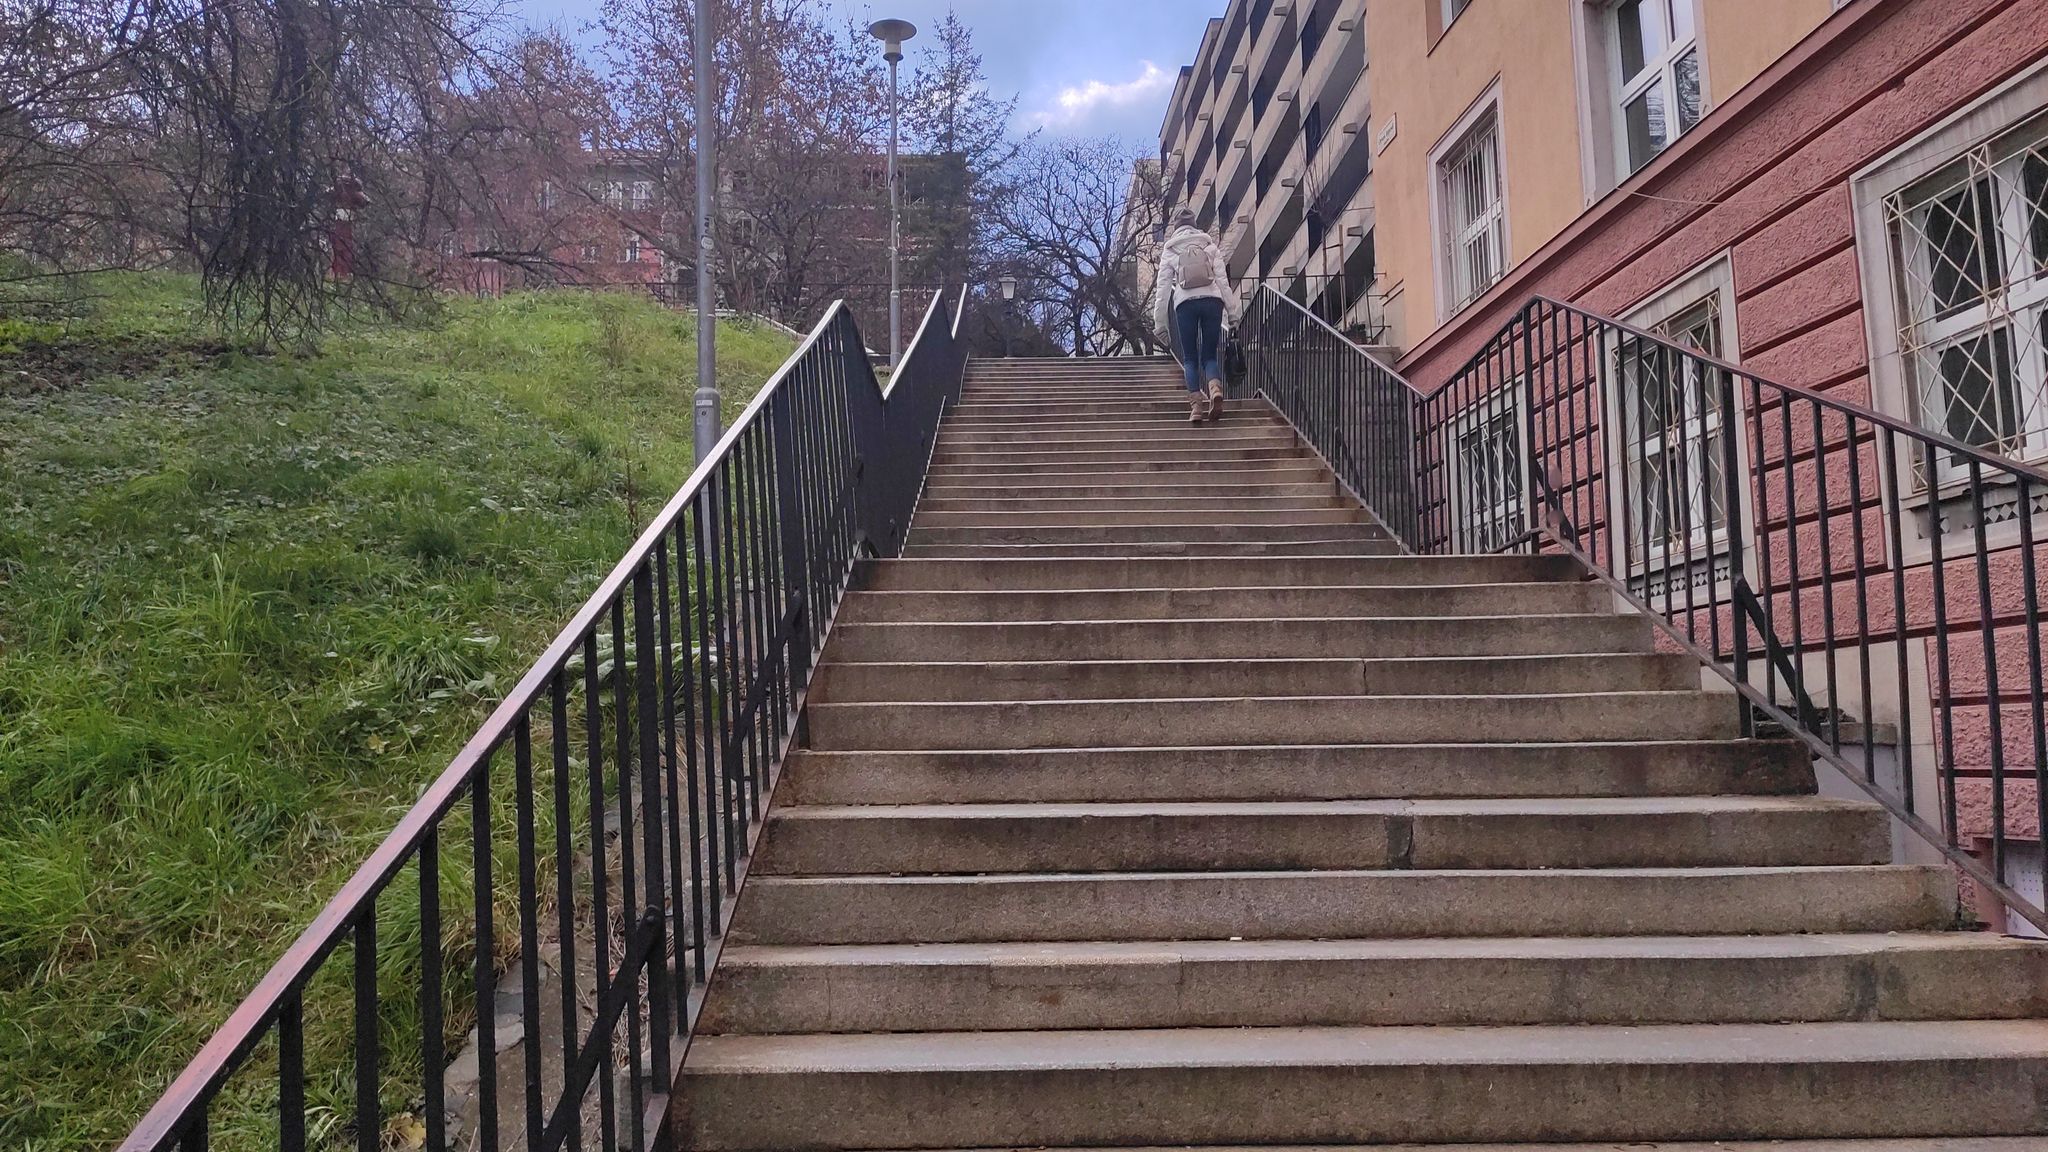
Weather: clear
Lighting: day
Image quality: good
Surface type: walking surface
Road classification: steps
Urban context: urban centre
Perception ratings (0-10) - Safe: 1.96, Lively: 5.82, Beautiful: 6.35, Boring: 6.15, Depressing: 2.88, Wealthy: 6.08